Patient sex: M
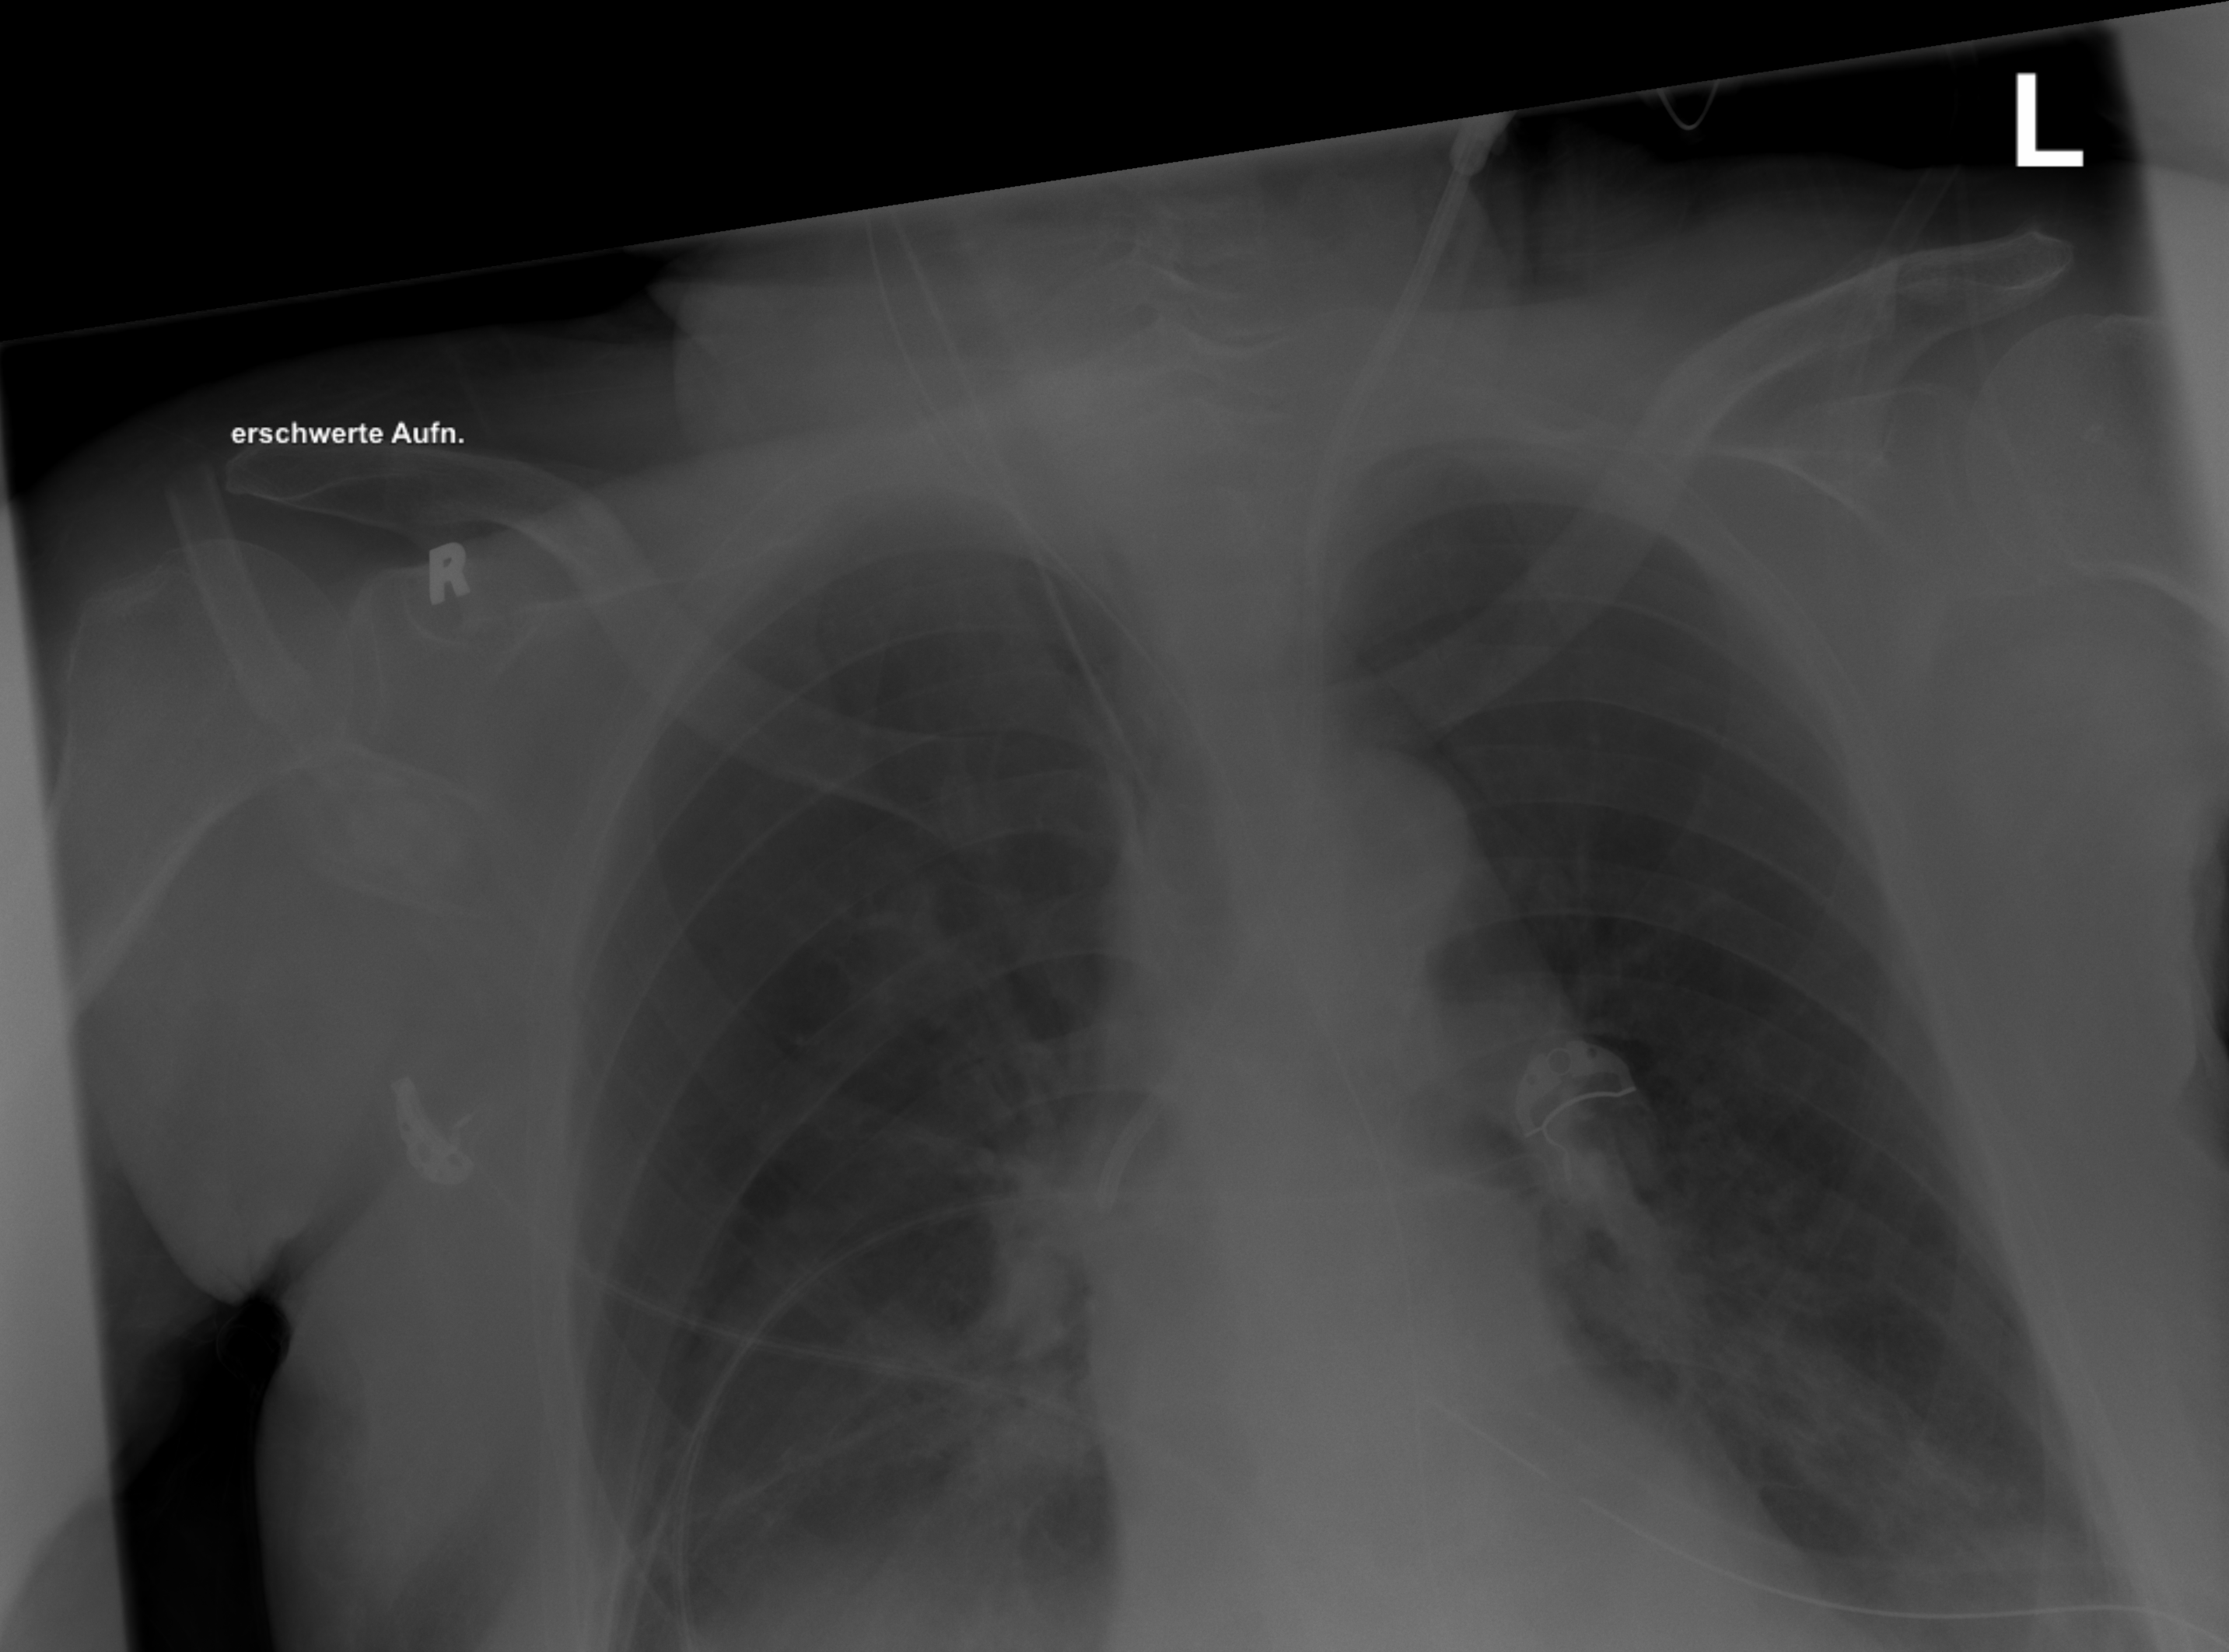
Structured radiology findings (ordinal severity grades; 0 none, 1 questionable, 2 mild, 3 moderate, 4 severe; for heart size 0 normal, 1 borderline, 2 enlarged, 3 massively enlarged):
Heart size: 0
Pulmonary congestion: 0
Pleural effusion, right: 1
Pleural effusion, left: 1
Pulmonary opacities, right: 2
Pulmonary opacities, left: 2
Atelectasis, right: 2
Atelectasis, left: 2